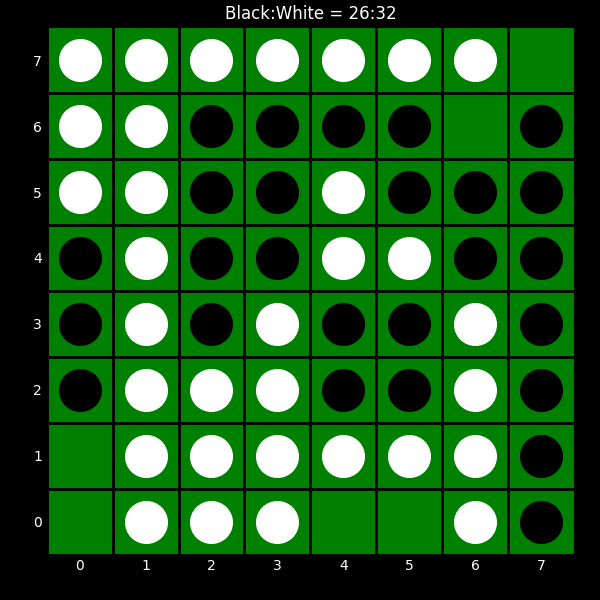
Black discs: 26
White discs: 32